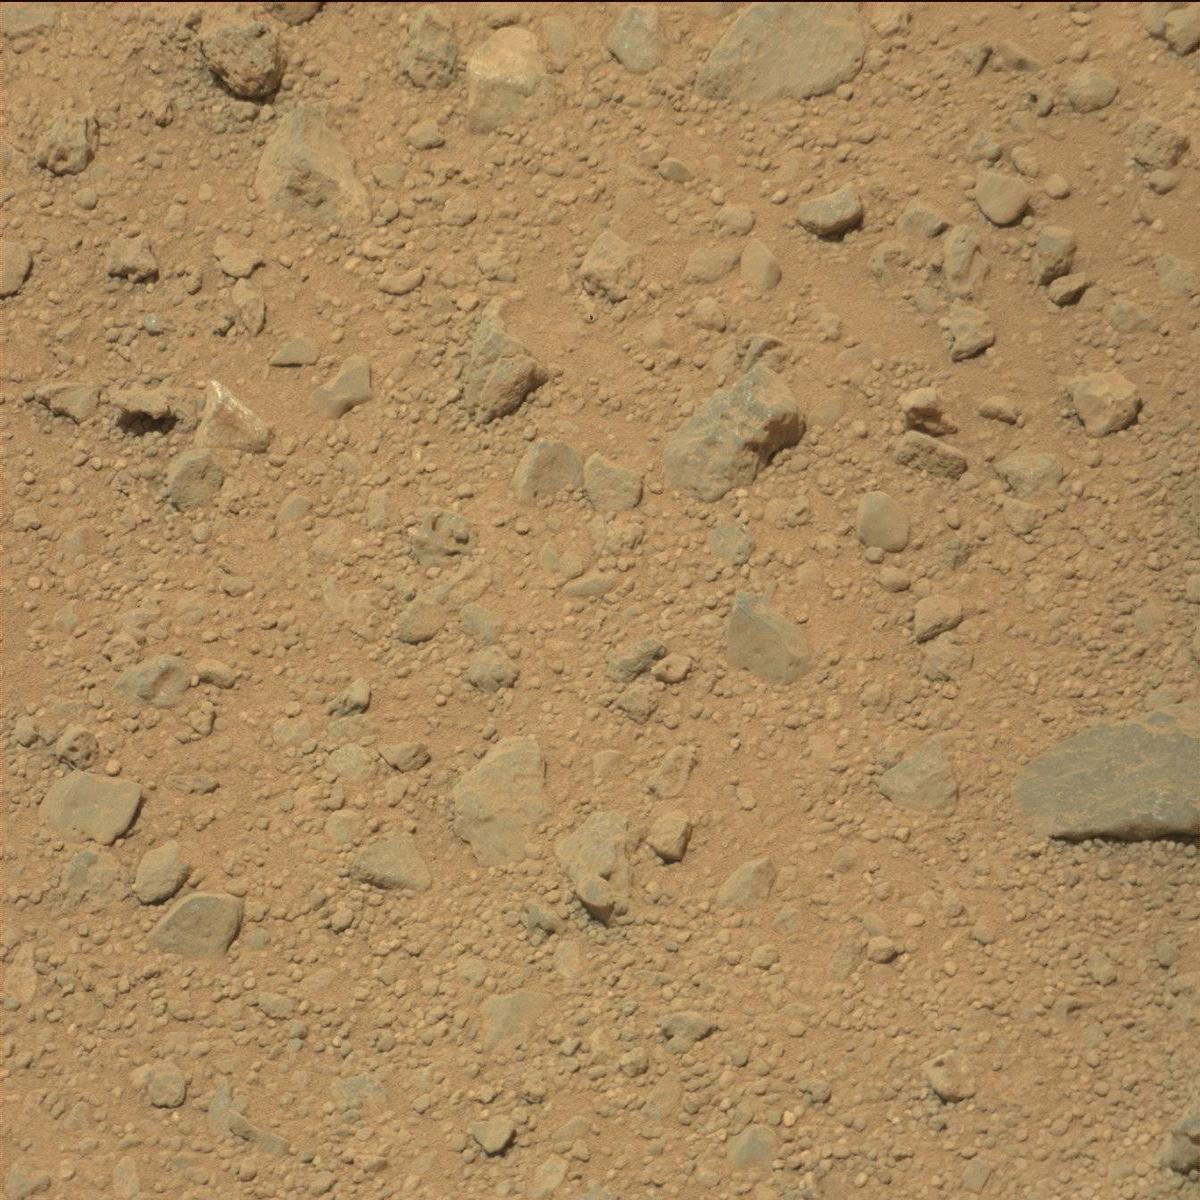
Terrain classes present: Bedrock, Rock, Sand / Soil